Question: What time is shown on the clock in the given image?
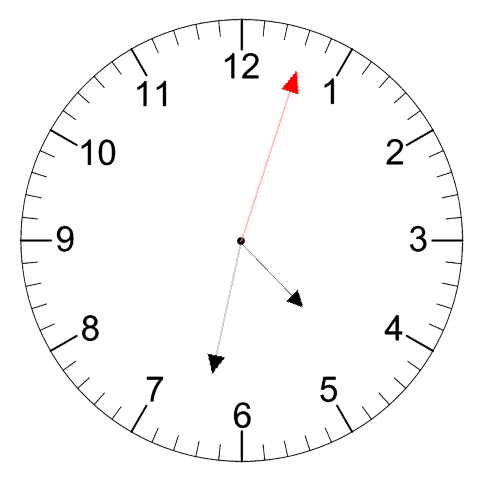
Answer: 04:32:03